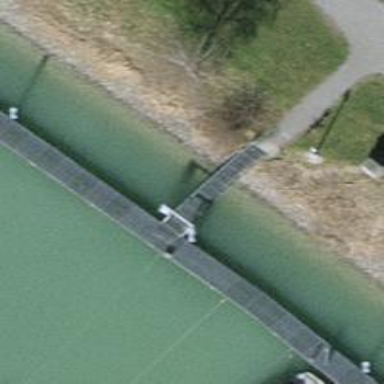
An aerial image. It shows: Man-made pier.